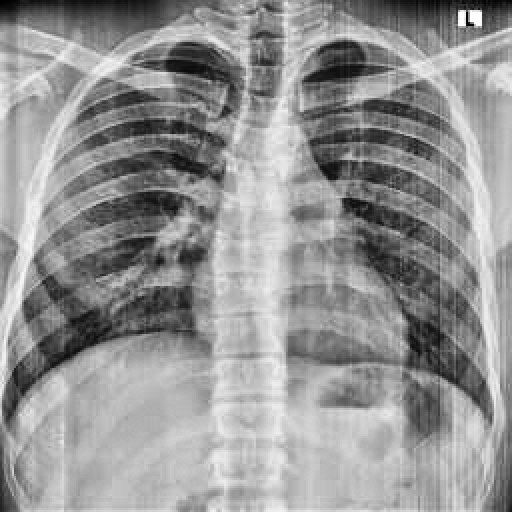
Finding: NORMAL